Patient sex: M
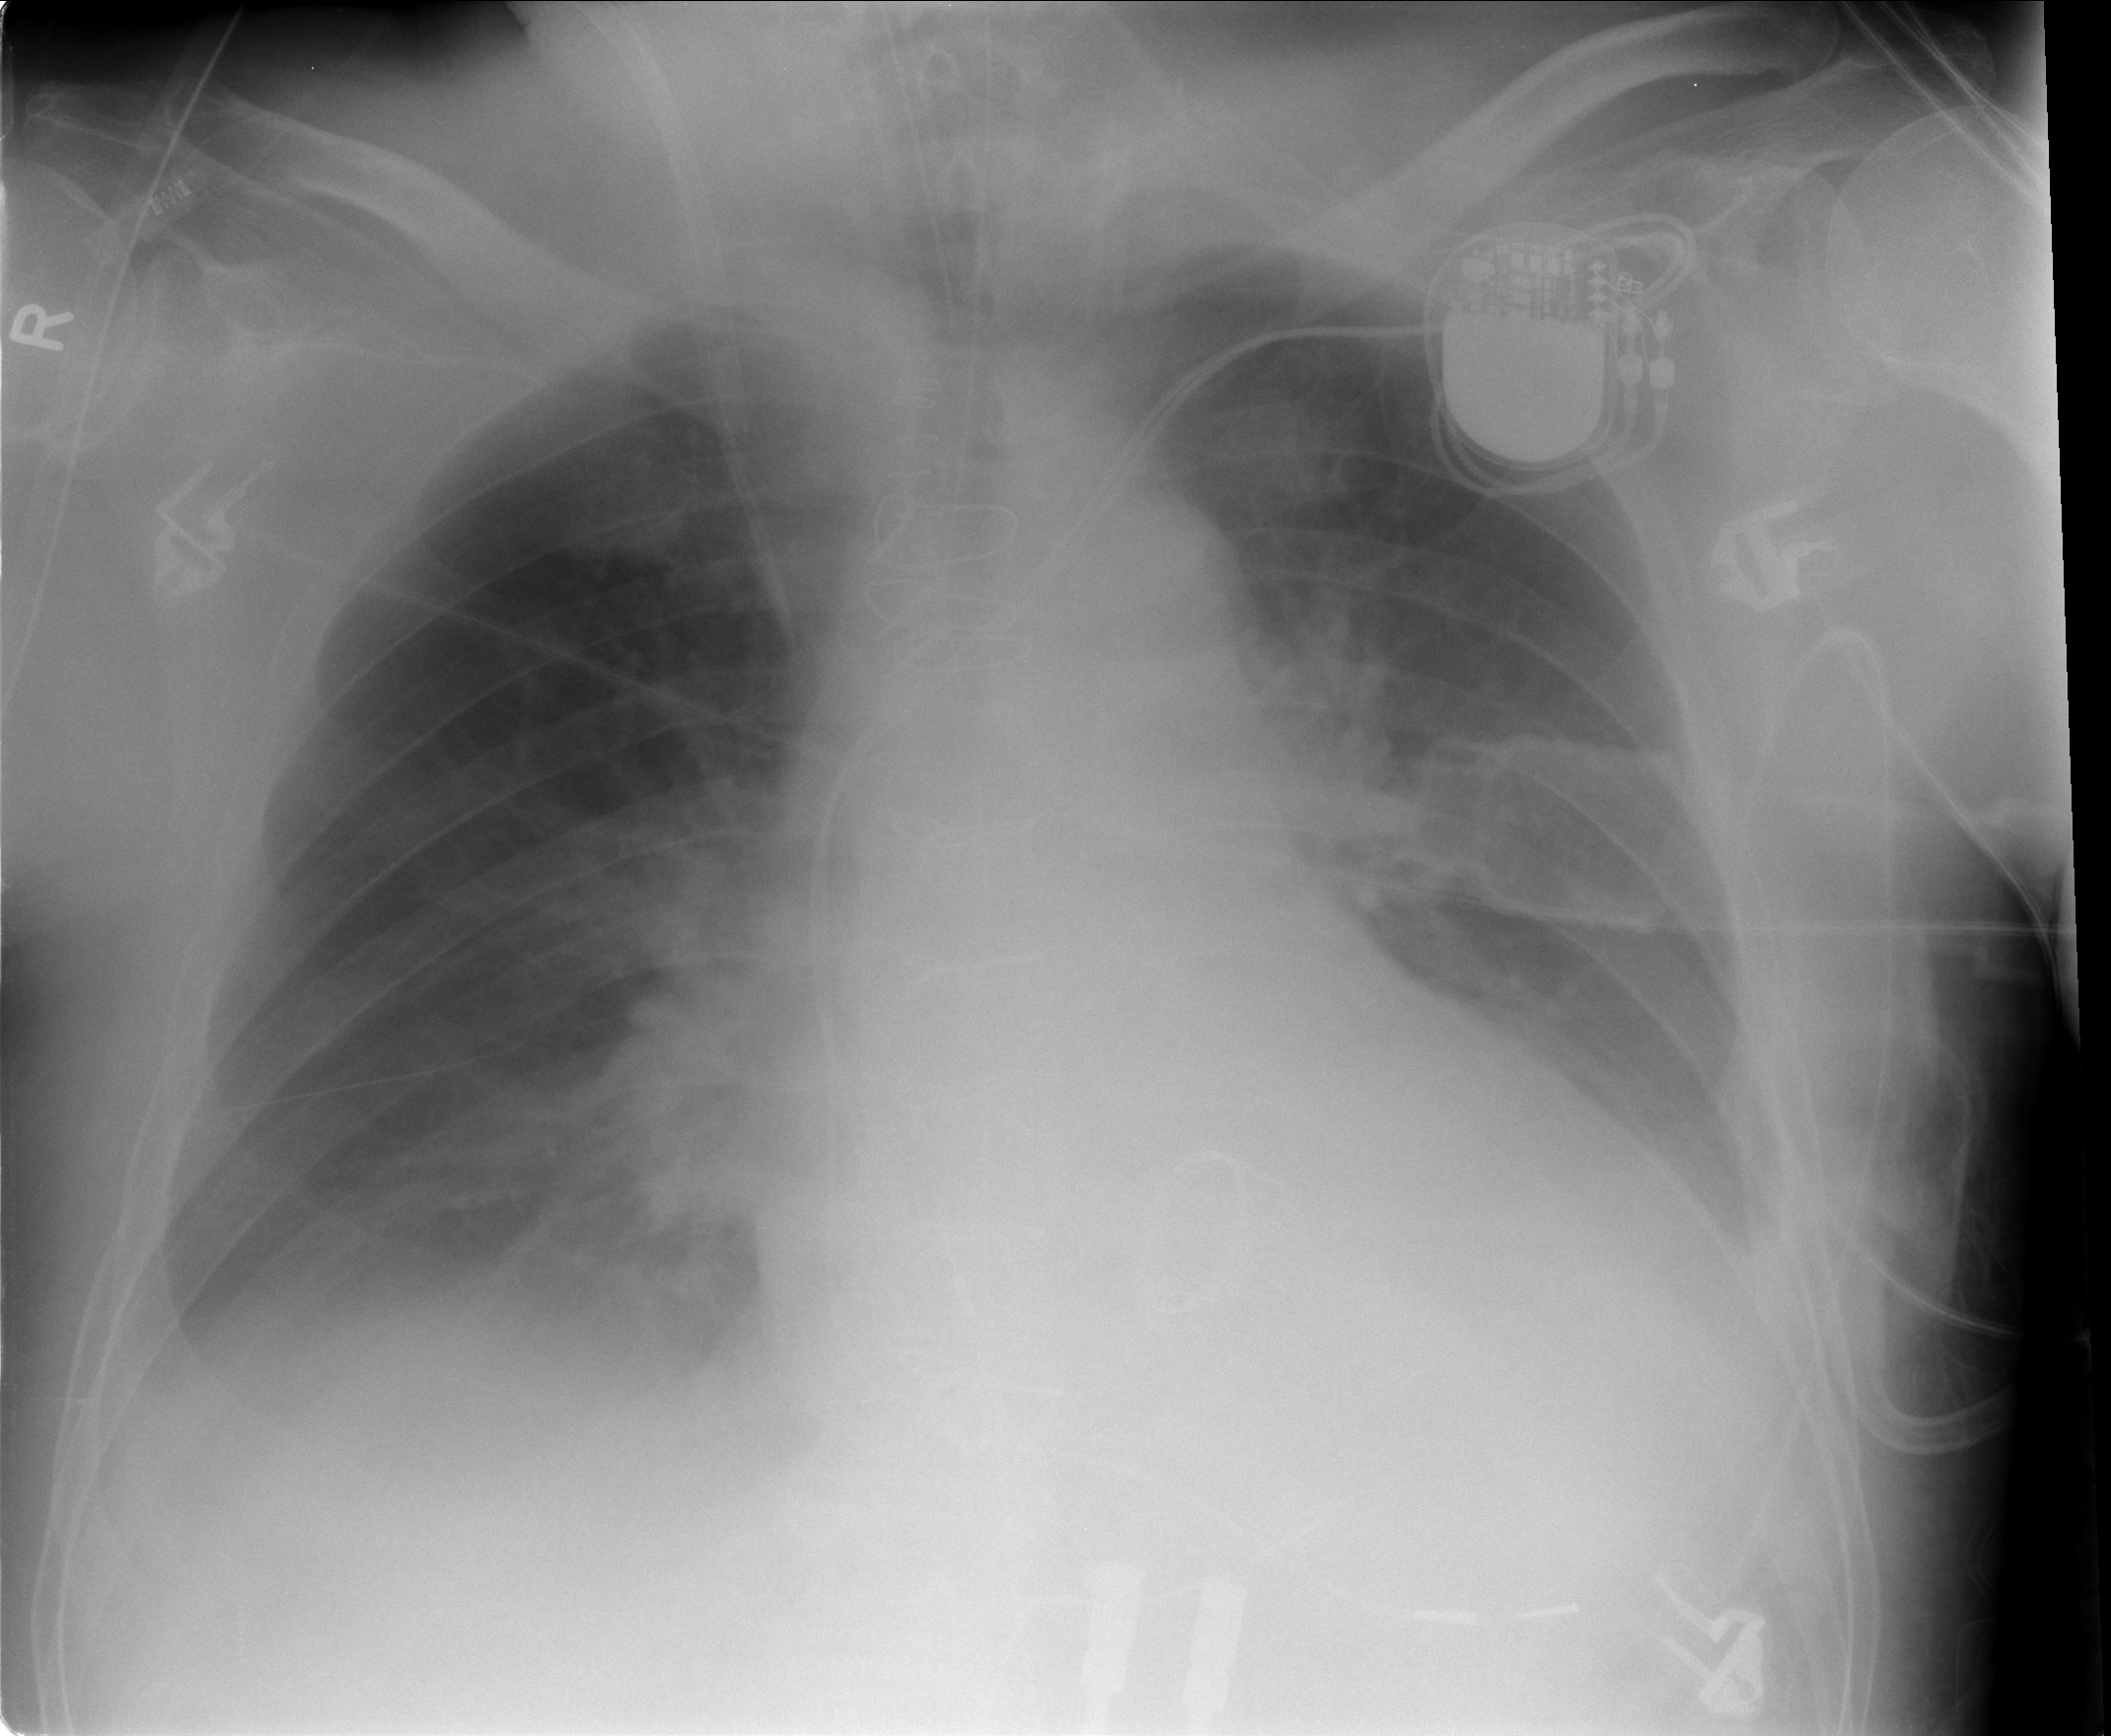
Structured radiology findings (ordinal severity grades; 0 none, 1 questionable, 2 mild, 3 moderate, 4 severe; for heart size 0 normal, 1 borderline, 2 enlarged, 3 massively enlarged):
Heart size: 2
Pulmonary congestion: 0
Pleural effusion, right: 2
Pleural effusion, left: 2
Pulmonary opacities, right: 0
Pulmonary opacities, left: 0
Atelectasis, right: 2
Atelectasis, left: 2